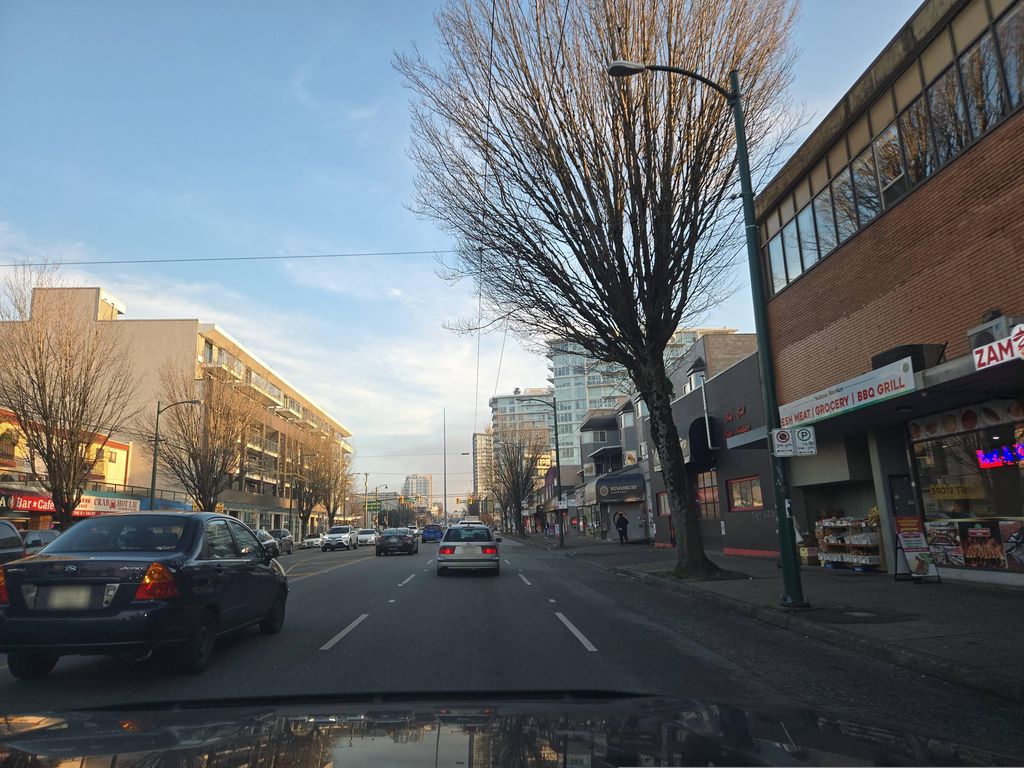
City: vancouver